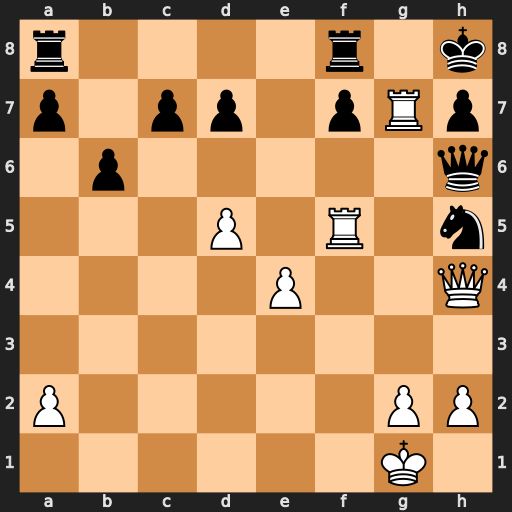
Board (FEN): r4r1k/p1pp1pRp/1p5q/3P1R1n/4P2Q/8/P5PP/6K1
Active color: w
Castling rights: -
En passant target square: -
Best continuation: Rxh7+ Kxh7 Rxh5 Qxh5 Qxh5+